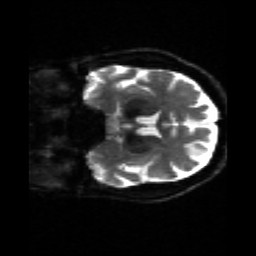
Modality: sbref
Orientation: coronal
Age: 68
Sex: female
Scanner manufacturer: siemens
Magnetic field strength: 3 T
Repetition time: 4.71 s
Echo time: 0.0906 s